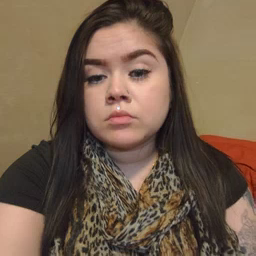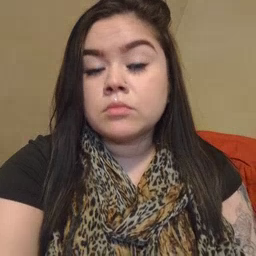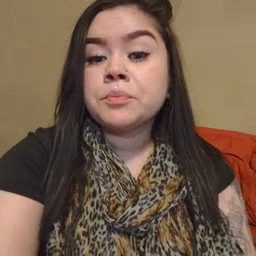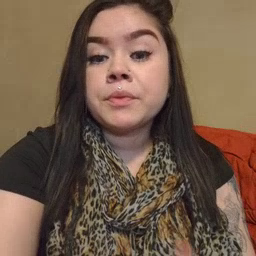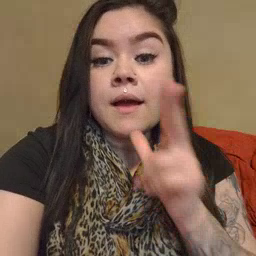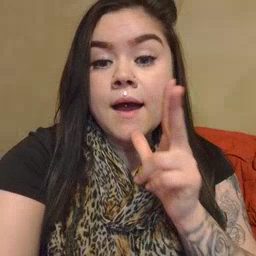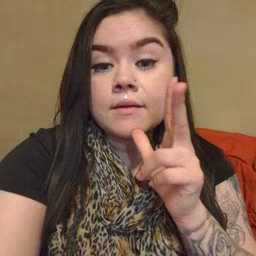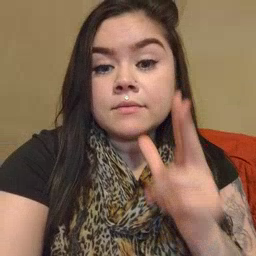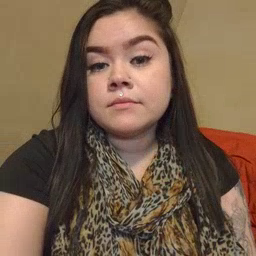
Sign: hen